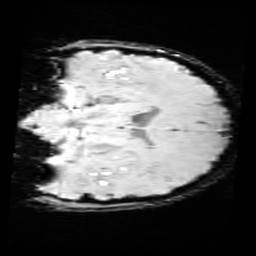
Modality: SWI
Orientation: coronal
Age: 12
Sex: female
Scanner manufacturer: siemens
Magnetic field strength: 3 T
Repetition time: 0.027 s
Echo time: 0.02 s